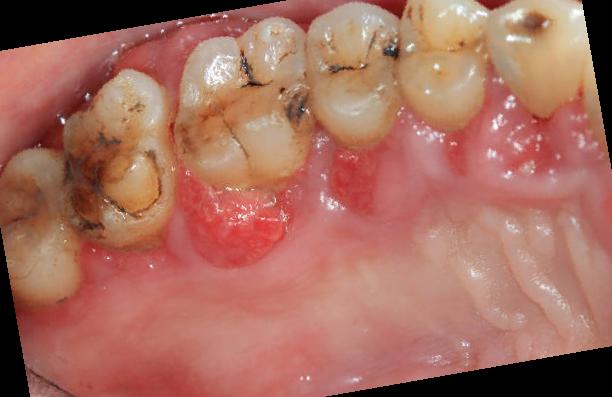
Condition: Calculus